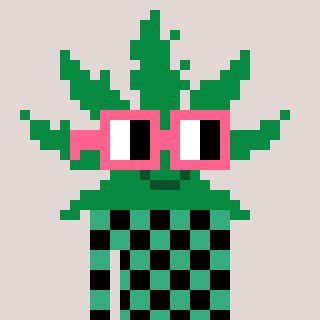
a pixel art character with square pink glasses, a weed-shaped head and a teal-colored body on a warm background